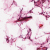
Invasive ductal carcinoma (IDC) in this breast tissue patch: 0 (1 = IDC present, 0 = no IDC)